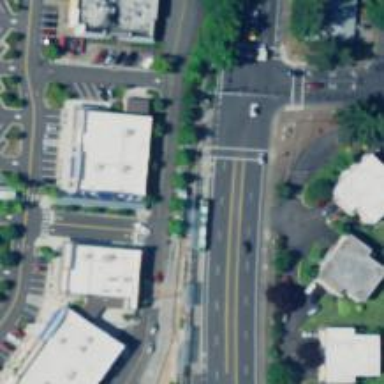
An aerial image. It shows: Busway road.